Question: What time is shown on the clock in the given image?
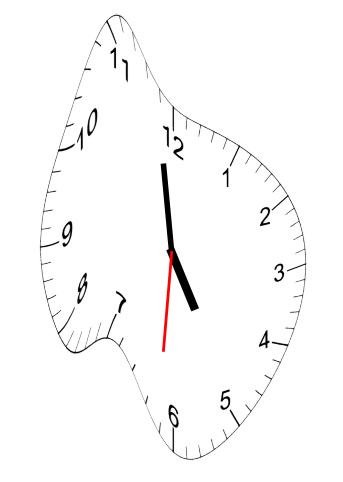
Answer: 04:58:31